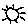
Label: sun